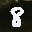
Label: 8